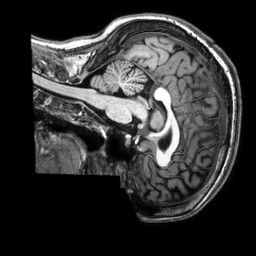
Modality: T1w
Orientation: sagittal
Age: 25
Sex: female
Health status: healthy
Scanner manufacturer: philips
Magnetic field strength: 3 T
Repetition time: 0.009 s
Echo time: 0.003996 s